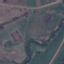
Land use / land cover class: Pasture